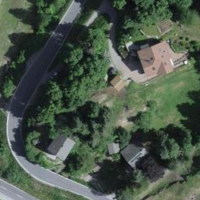
EUNIS habitat code: 24
Species observed at this site:
Matricaria discoidea
Erigeron canadensis